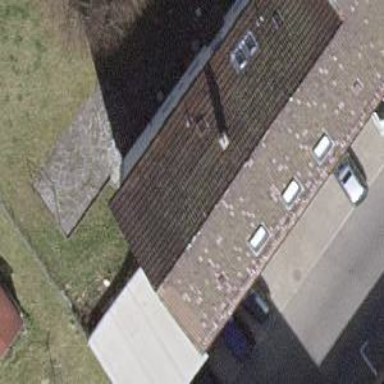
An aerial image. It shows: Garage building.